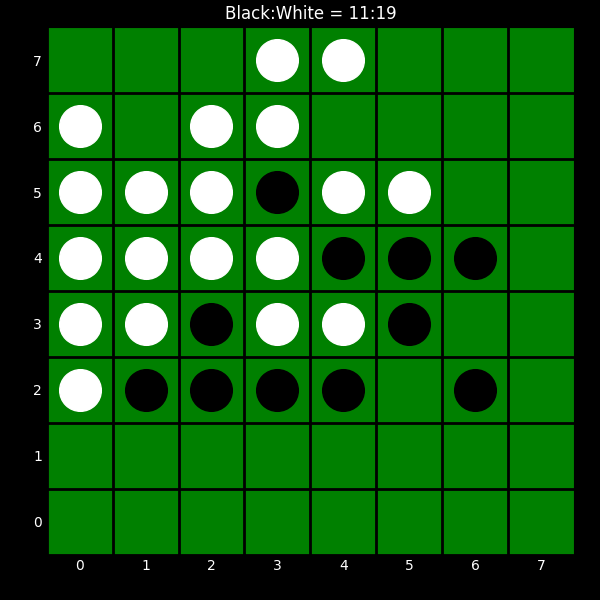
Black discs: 11
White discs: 19